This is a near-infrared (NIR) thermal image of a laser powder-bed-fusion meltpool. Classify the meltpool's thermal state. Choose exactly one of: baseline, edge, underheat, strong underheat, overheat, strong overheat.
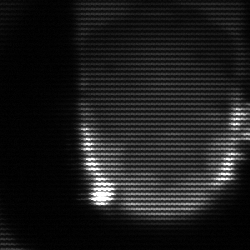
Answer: baseline